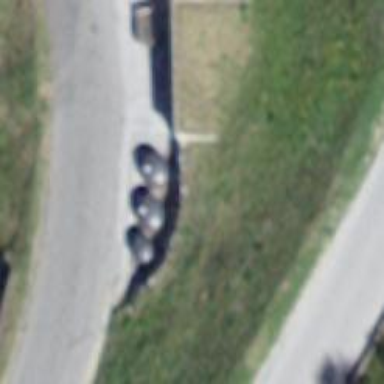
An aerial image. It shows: Recycling container at amenity designated for recycling.